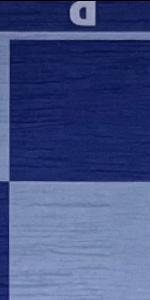
Label: Empty